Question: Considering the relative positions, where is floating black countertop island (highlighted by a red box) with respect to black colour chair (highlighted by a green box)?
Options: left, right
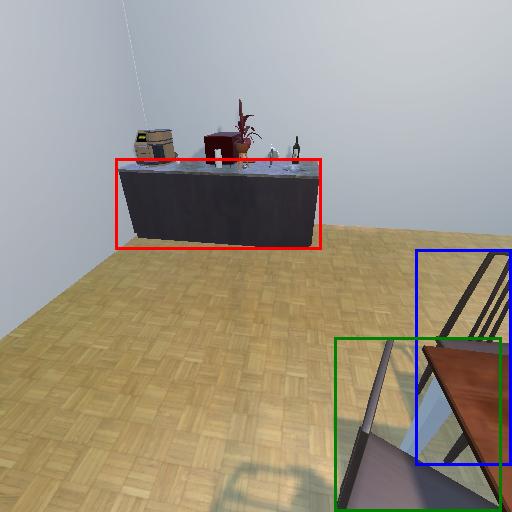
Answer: left